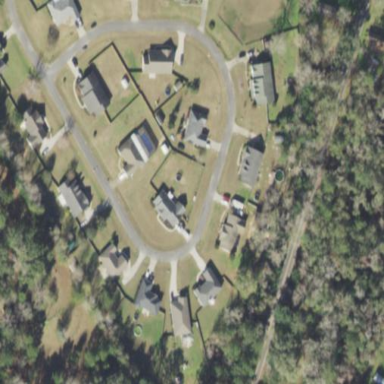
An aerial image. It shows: Single-family residential area.